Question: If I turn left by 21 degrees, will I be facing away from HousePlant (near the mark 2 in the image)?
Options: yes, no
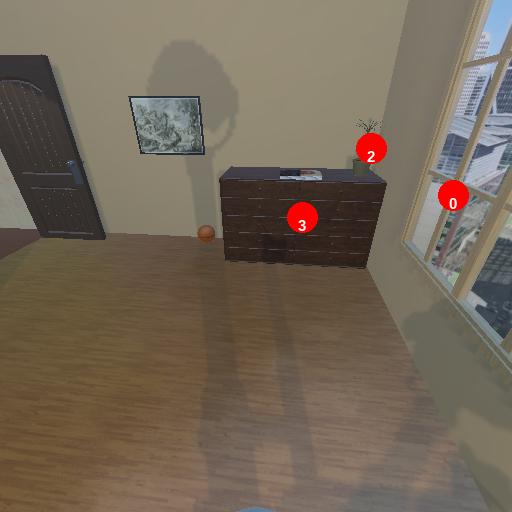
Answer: yes